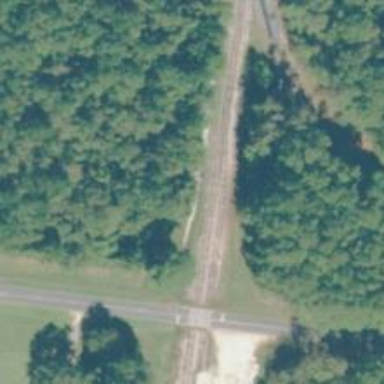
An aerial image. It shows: Railway track.